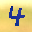
Label: 4